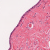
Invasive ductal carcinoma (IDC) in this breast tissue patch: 0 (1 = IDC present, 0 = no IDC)